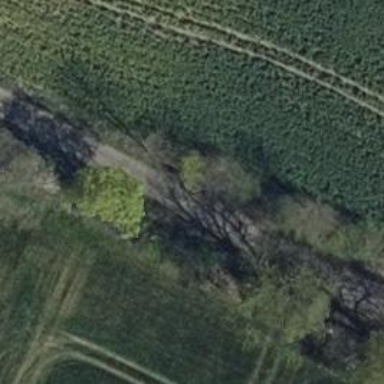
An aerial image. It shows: Row of deciduous broadleaved trees.